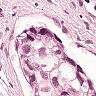
Metastatic tissue present: yes